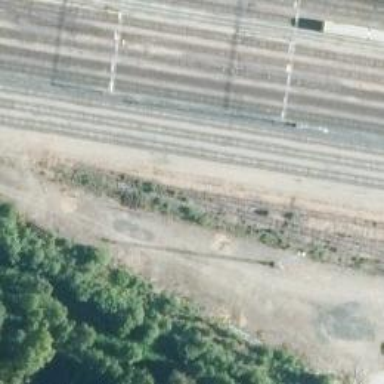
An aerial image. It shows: Unused railway yard.